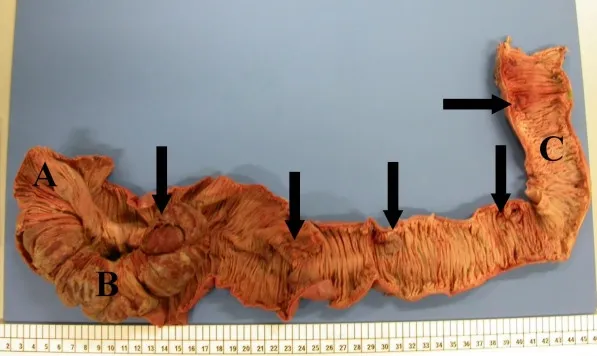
Specimen of limited right hemicolectomy showing terminal ileum [A], caecum [B] and ascending colon [C], and demonstrating multiple haemangiomas affecting mucosa and submucosa (arrows).
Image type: pathology (h&e)